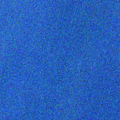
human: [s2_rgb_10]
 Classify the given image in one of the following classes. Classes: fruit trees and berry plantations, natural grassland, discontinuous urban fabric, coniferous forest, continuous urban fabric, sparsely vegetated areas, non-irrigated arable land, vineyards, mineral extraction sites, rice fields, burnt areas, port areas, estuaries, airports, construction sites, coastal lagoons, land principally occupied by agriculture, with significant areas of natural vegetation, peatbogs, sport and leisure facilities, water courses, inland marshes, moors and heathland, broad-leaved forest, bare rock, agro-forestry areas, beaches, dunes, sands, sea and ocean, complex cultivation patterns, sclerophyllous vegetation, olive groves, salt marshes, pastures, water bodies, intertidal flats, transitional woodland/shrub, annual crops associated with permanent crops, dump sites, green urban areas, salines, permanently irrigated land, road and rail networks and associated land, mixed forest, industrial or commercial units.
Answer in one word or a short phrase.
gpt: coniferous forest, mixed forest